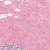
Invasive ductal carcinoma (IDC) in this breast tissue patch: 0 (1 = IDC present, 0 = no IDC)